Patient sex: F
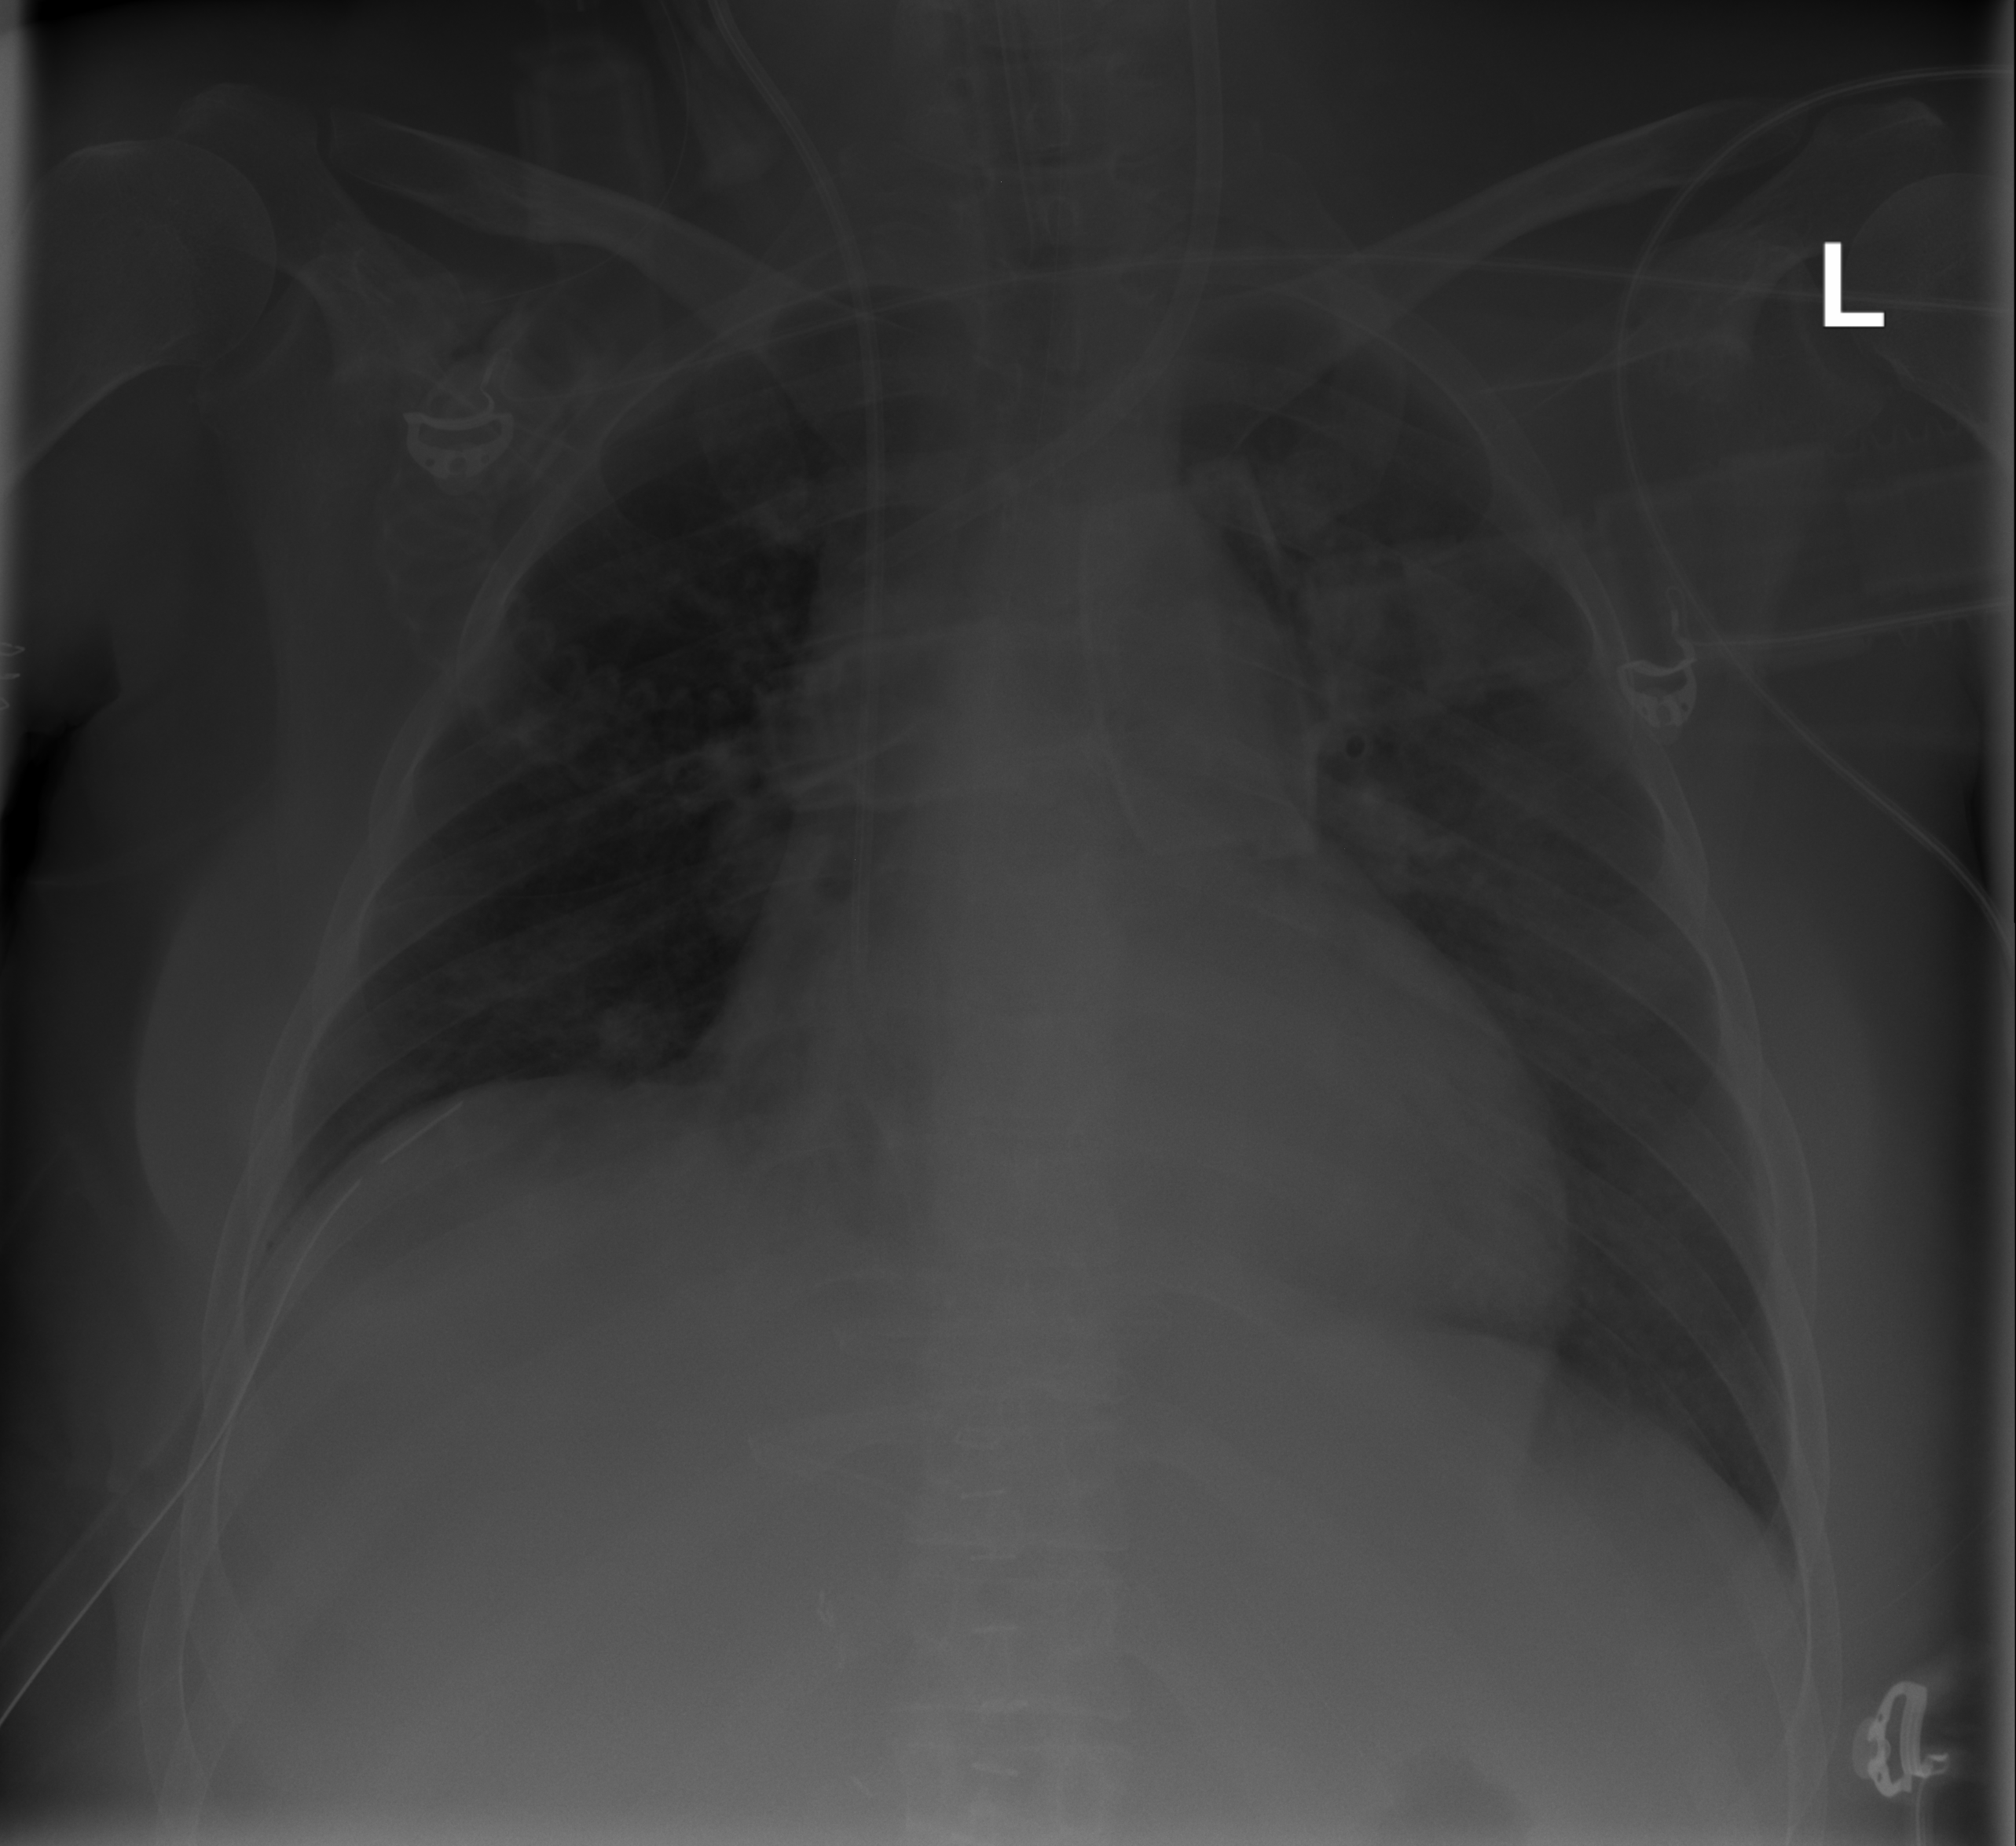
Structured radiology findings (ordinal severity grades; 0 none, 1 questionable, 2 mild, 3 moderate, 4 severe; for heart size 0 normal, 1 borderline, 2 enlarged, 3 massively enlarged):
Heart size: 2
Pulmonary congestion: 0
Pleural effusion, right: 0
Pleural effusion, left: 0
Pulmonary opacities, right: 0
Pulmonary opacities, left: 0
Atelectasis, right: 2
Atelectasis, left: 0